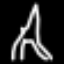
Label: The Eiffel Tower